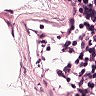
Metastatic tissue present: no